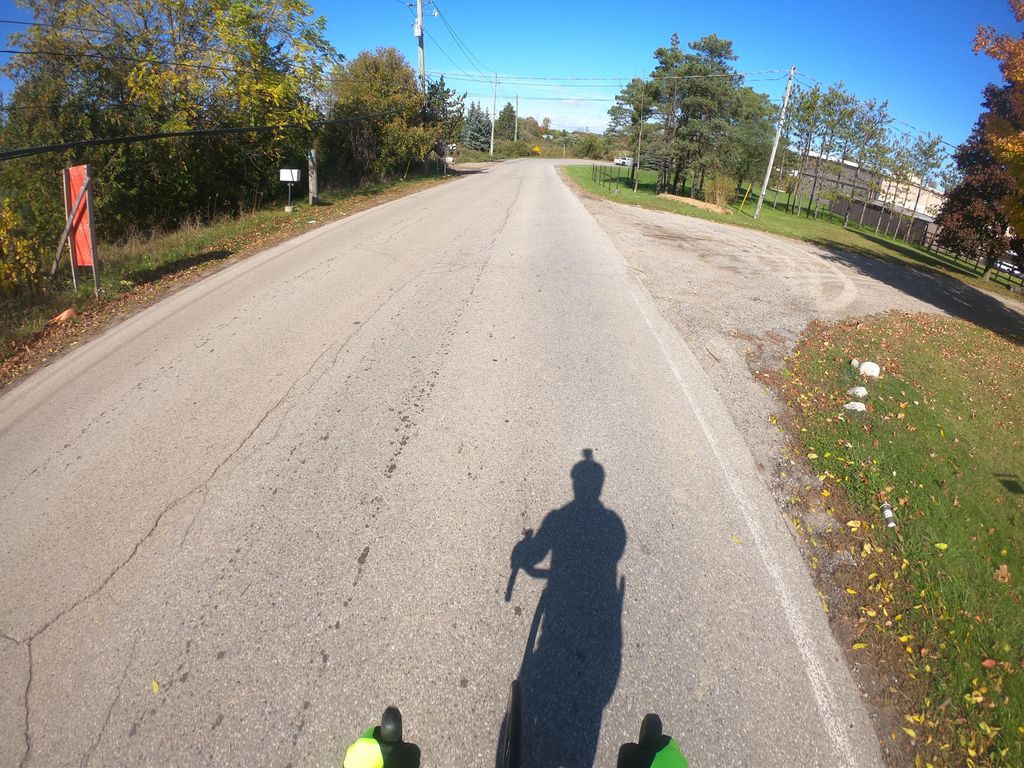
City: kitchener-waterloo